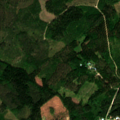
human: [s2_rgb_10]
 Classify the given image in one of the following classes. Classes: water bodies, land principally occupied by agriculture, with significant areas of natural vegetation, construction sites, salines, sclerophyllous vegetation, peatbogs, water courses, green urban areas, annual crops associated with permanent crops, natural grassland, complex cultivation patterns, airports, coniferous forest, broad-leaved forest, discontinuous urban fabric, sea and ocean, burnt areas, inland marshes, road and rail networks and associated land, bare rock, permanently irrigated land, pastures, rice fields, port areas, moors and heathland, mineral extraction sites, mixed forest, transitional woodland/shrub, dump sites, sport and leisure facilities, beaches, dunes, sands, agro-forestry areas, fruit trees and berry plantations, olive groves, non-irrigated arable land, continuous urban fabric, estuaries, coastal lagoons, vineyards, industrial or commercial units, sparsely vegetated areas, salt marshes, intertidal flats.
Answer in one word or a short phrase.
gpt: coniferous forest, mixed forest